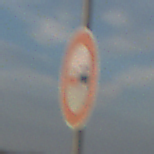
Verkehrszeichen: Ueberholverbot
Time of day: SunriseSunset
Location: Outdoor (Nature)
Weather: PartlyCloudy
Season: NotSpecified
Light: Natural